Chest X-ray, PA view. Patient: 78 years old, sex M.
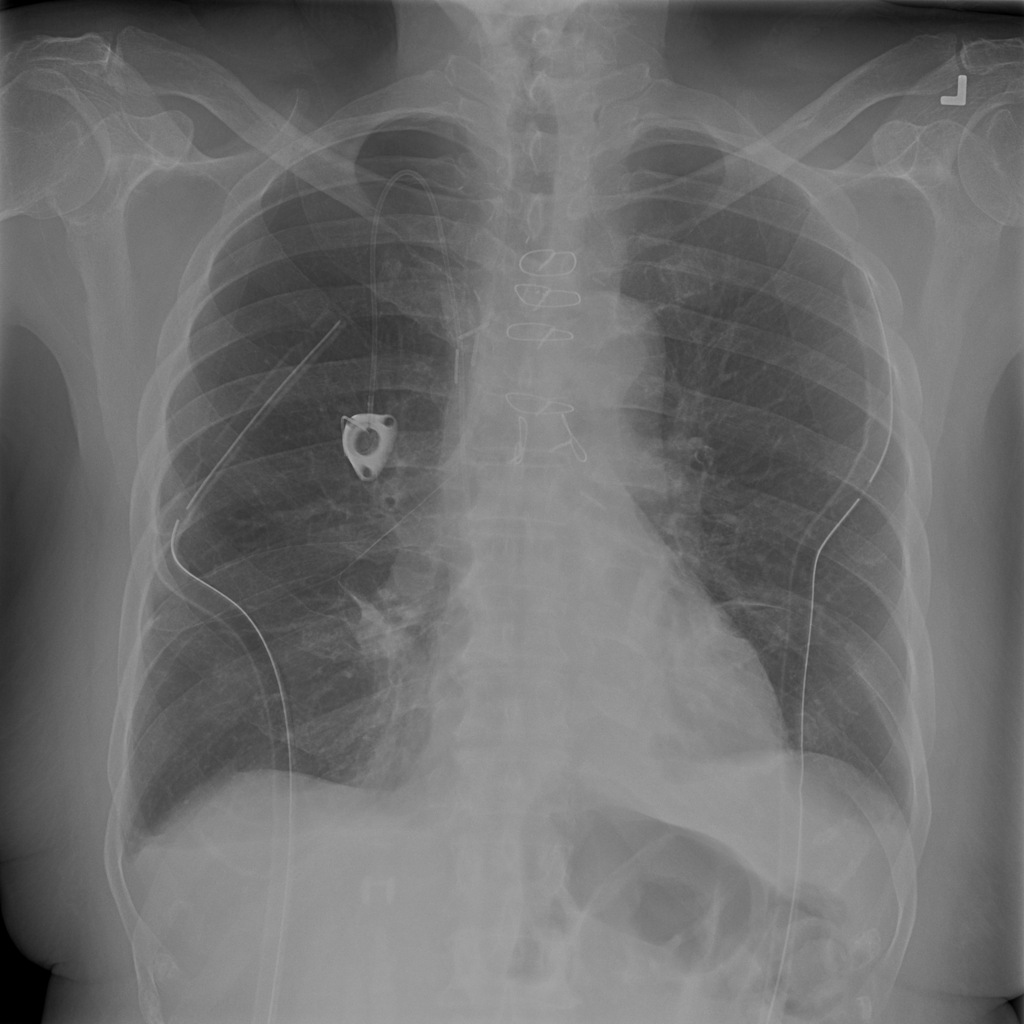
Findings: No Finding